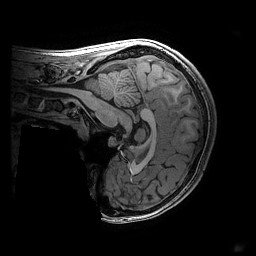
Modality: T1w
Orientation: sagittal
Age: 13
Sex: female
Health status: ill
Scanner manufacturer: ge
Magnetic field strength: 3 T
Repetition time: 0.007664 s
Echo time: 0.00342 s